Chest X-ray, PA view. Patient: 34 years old, sex F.
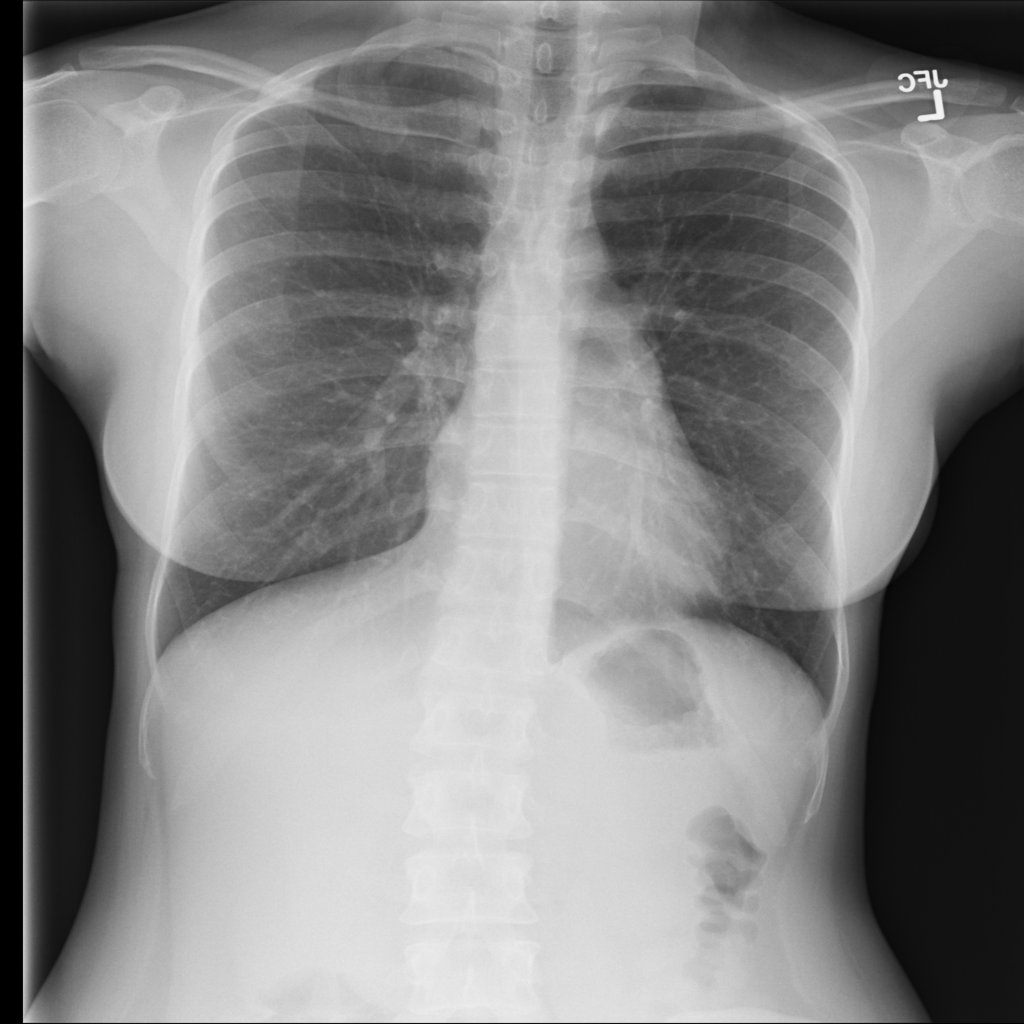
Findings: No Finding